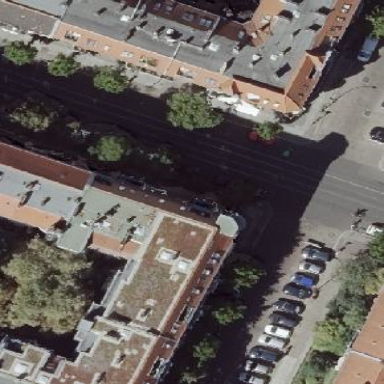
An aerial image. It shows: Residential building with quadruple saltbox roof shape.